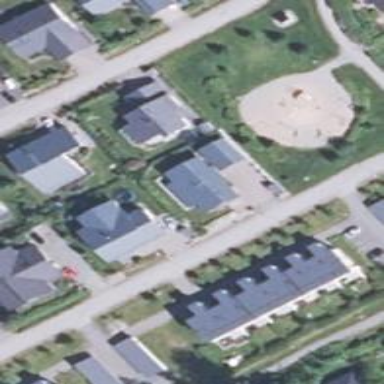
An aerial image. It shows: Playground area for leisure activities on the land.